Question: When I right-click on my html doc and select 'open with web browser', the browser opens, but shows no content. My other HTML docs in other projects work just fine, but for some reason, this will not display anything. Any suggestions?

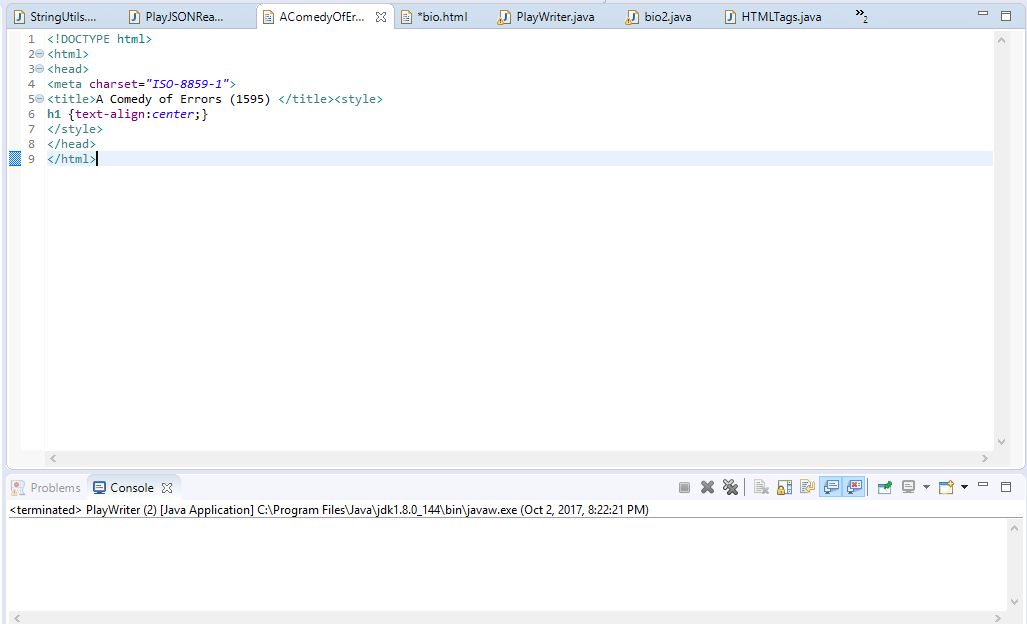
Answer: Your page doesn't actually have any , hence why you are not seeing any. HTML written in the <URL> section is what gets written to the page itself:
'''
<html>
<head>
<title>Not visible</title>
</head>
<body>
Visible!
</body>
</html>
'''
The <URL>.
Hope this helps! :)